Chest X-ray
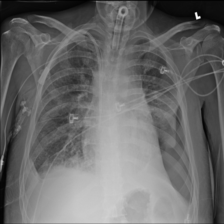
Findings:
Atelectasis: negative
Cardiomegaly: negative
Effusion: positive
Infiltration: negative
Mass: negative
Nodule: negative
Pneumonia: negative
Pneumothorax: negative
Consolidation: negative
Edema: negative
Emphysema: negative
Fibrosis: negative
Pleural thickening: negative
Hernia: negative